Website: bh-photo
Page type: cross-sells
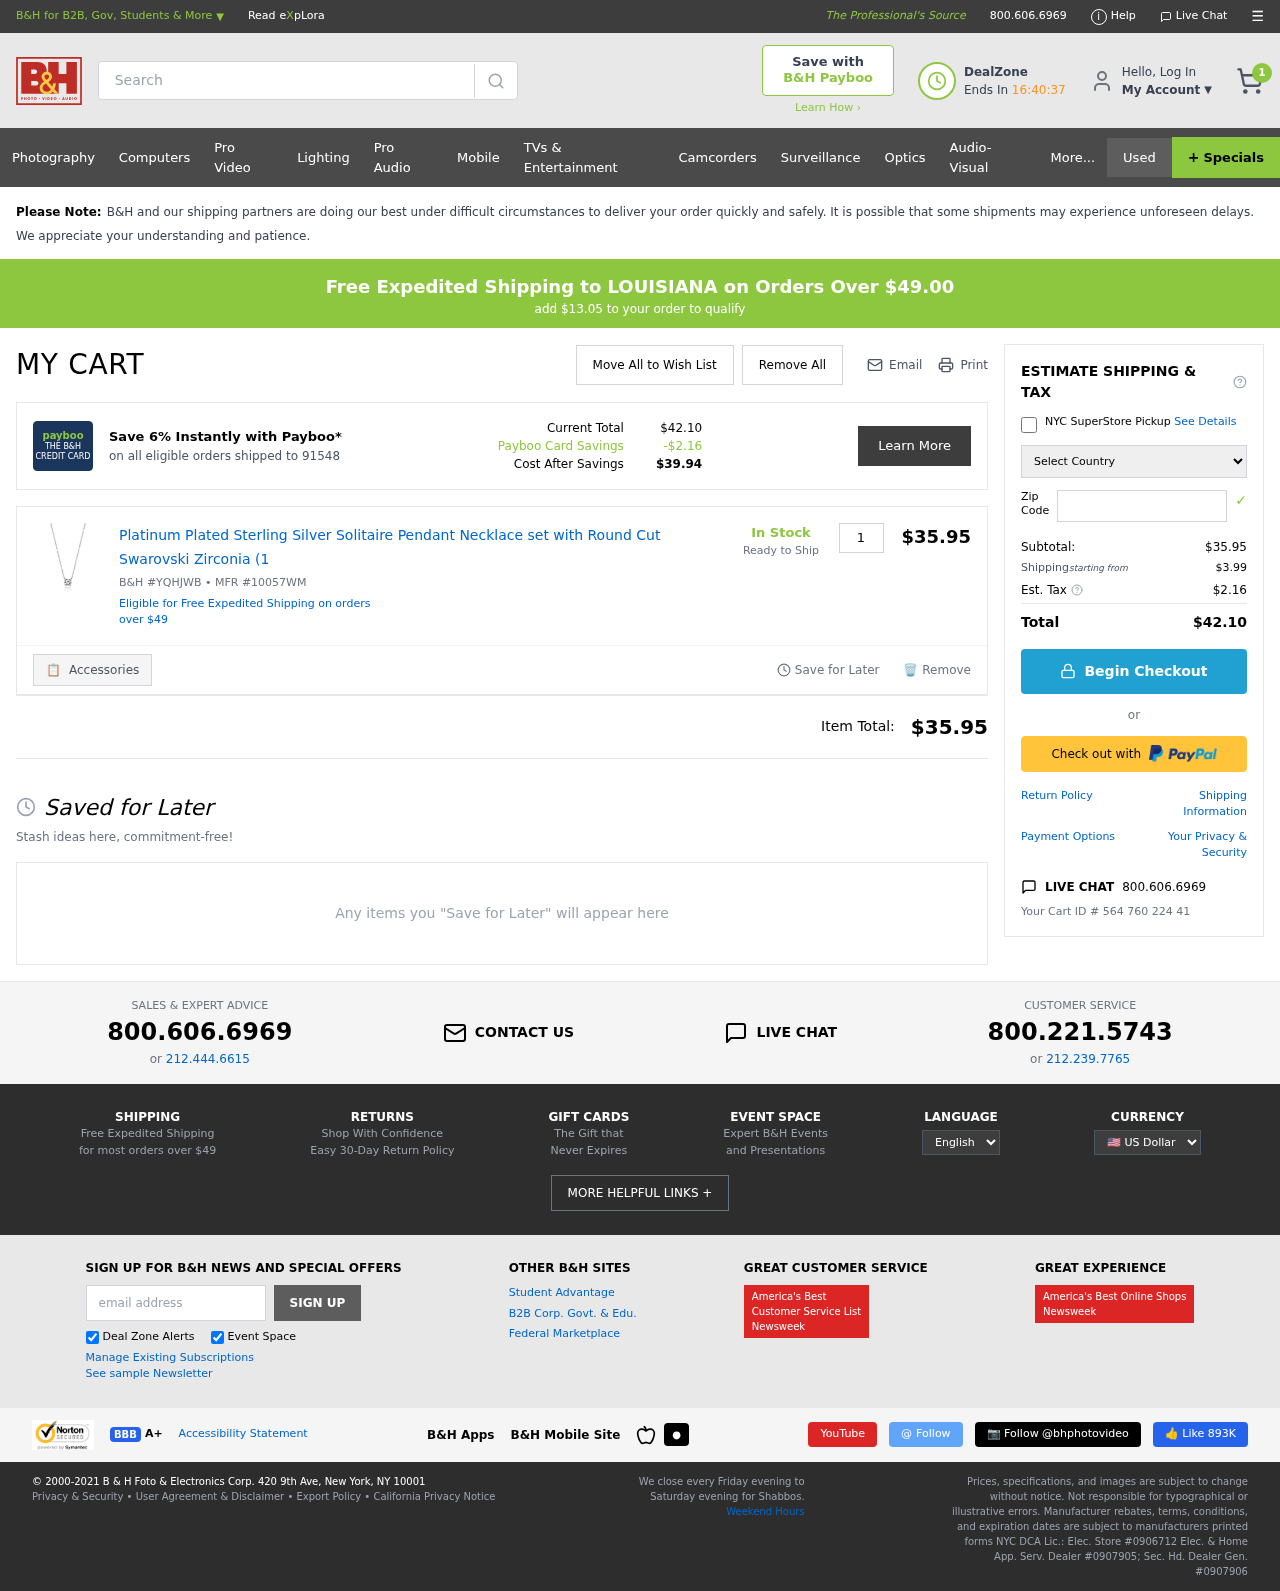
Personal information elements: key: PII_COUNTRY
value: United States
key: PII_POSTCODE
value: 91548
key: PII_STATE
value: LOUISIANA
Product elements: key: PRODUCT1_NAME
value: Platinum Plated Sterling Silver Solitaire Pendant Necklace set with Round Cut Swarovski Zirconia (1
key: PRODUCT1_PRICE
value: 35.95
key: PRODUCT1_QUANTITY
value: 1
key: PRODUCT1_SKU
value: B&H #YQHJWB
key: PRODUCT1_MFR
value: MFR #10057WM
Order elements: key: ORDER_NUM_ITEMS
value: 1
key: SHIPPING_THRESHOLD_REMAINING
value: $13.05
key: ORDER_TOTAL
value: $42.10
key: ORDER_SUBTOTAL
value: $35.95
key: ORDER_SHIPPING_COST
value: $3.99
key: ORDER_TAX
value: $2.16
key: ORDER_ID
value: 564 760 224 41
Search elements: key: HEADER_SEARCH
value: Search
Other elements: key: PAYBOO_SAVINGS
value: -$2.16
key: COST_AFTER_SAVINGS
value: $39.94